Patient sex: F
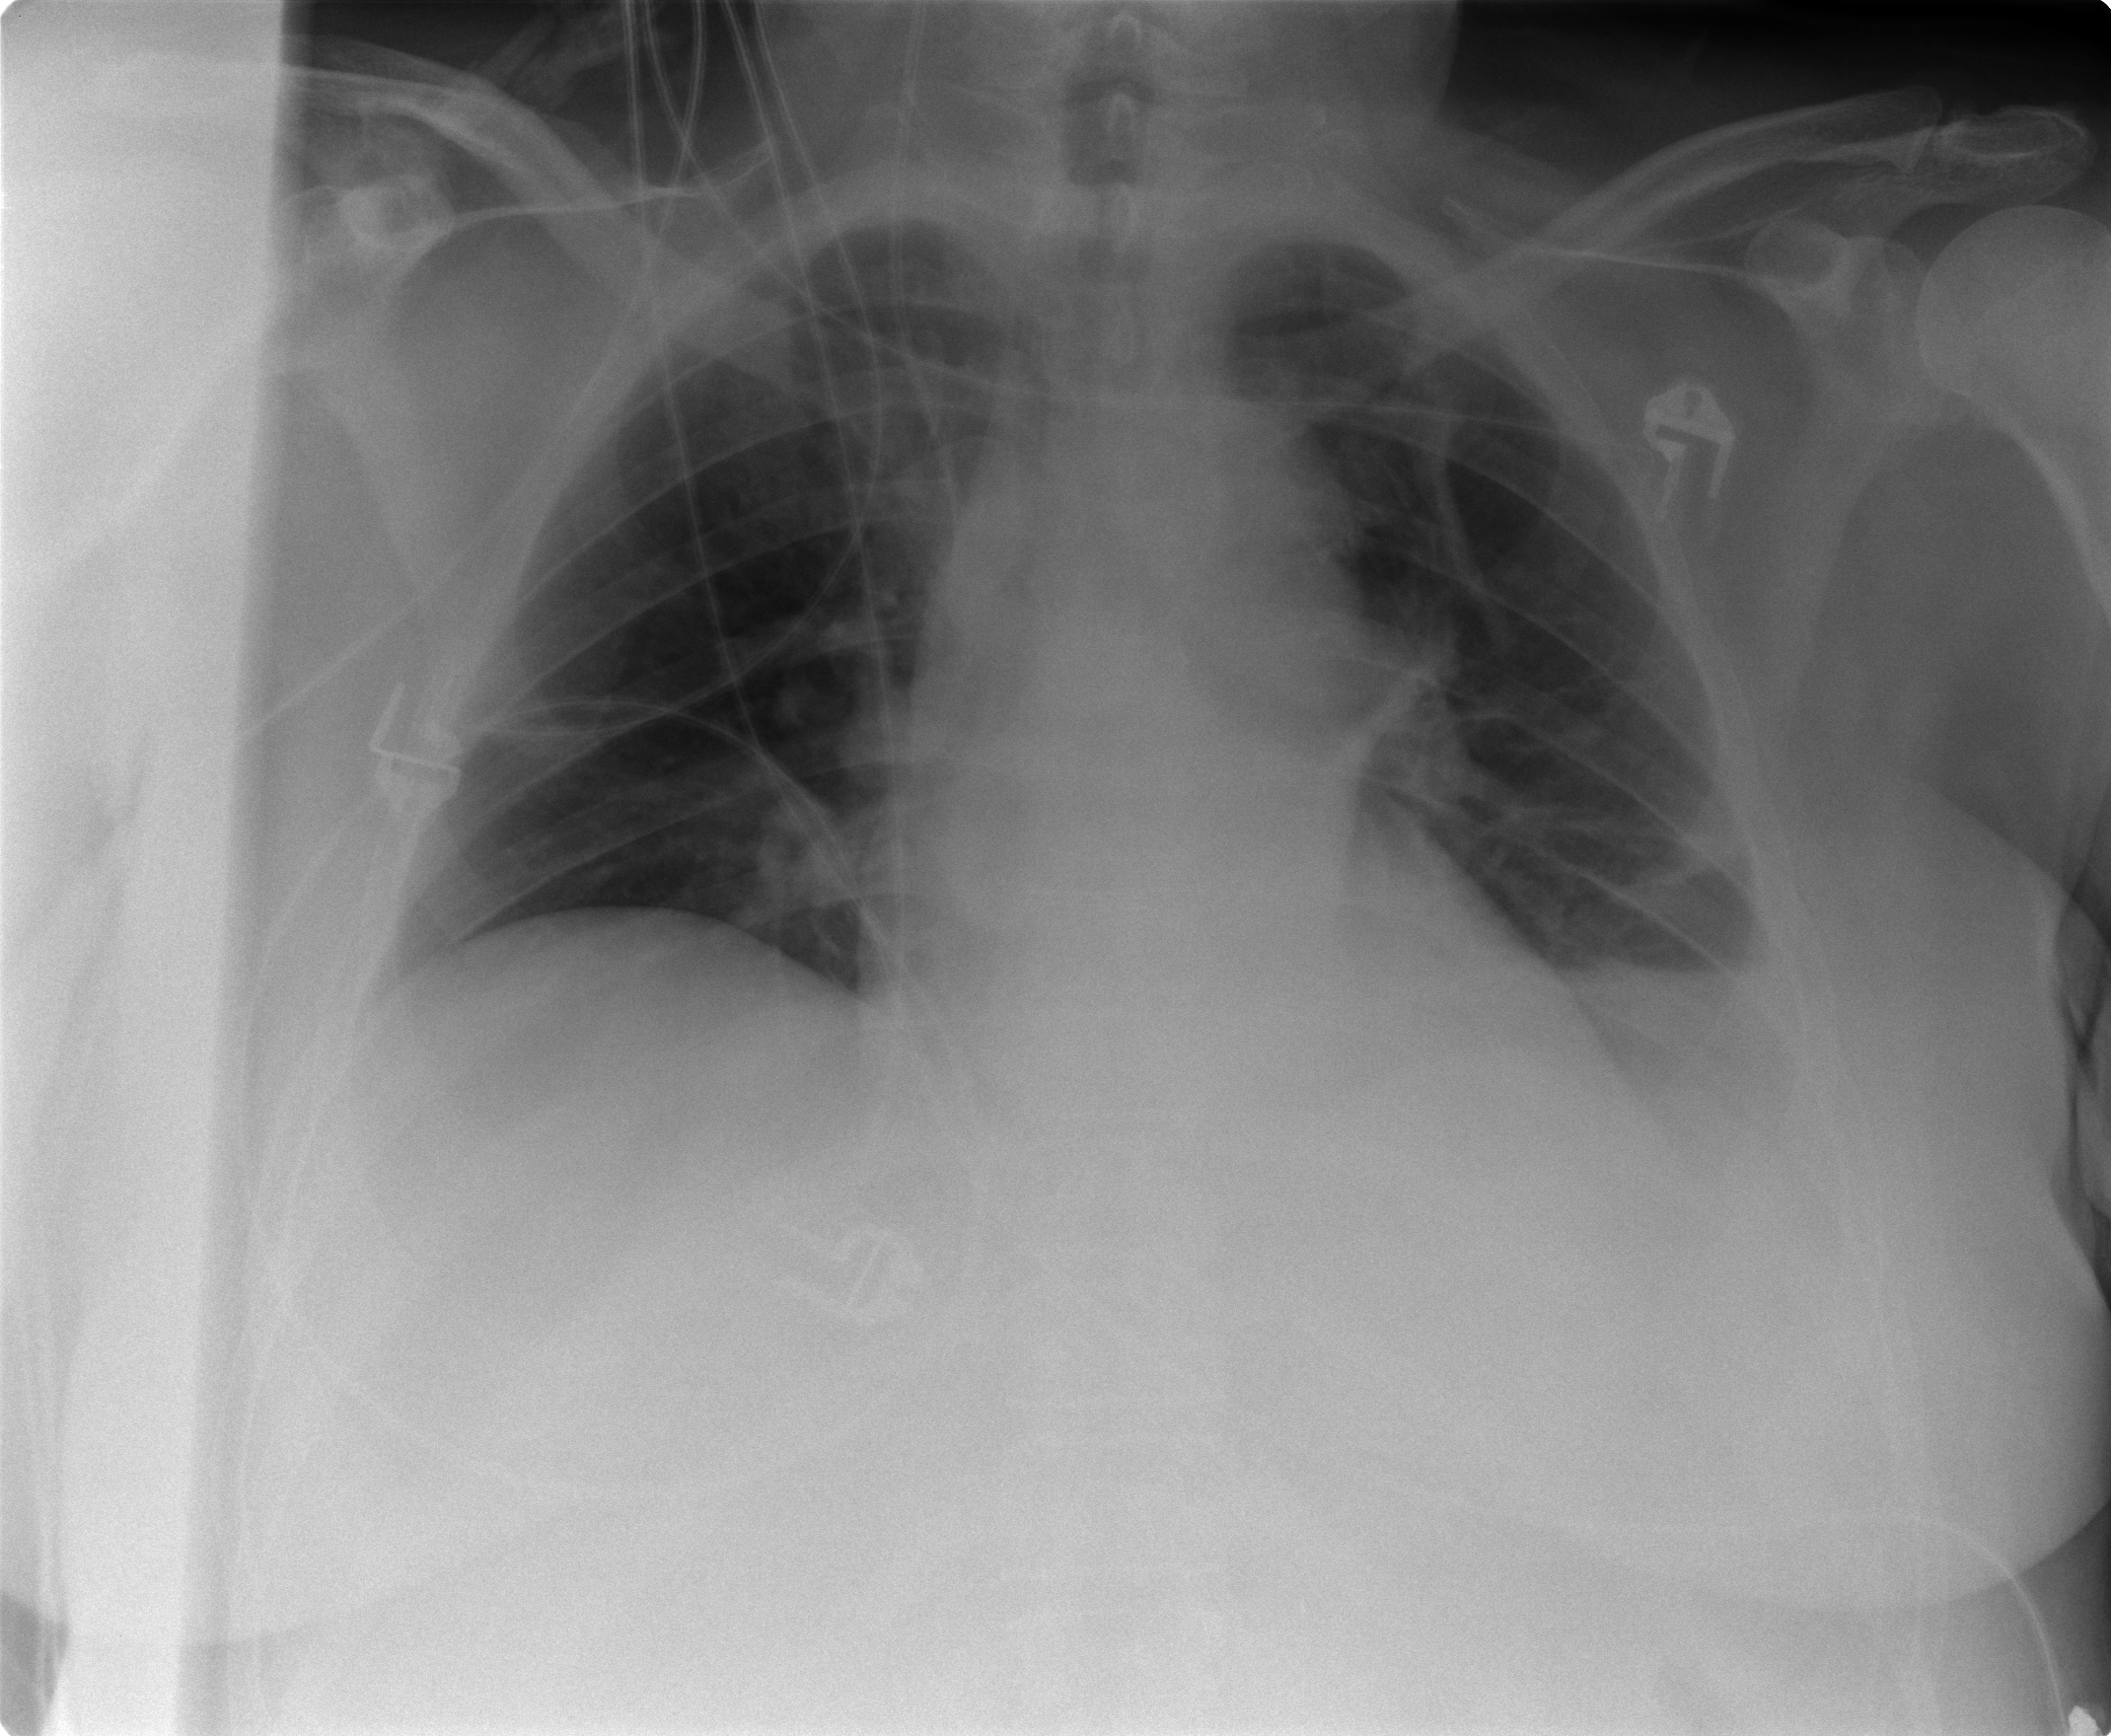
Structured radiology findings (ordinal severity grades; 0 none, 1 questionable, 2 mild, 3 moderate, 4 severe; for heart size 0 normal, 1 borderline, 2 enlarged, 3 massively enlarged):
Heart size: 0
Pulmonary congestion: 2
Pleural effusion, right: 0
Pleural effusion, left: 2
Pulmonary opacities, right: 0
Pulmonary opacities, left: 0
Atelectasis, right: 0
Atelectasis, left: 2